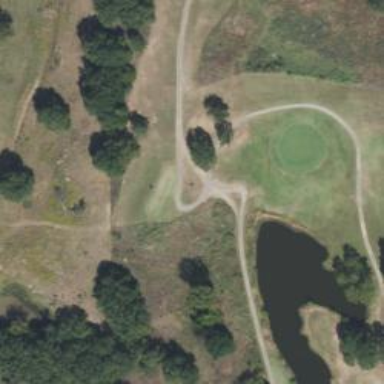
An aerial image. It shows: Golf cartpath that is also road path.